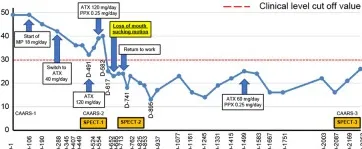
Course of treatment and objective/subjective parameters. PCS. ATX, atomoxetine; CAARS, Conners' adult ADHD rating scale;. Day, EQ-5D, euro QoL 5 Dimension. /. Hospital Anxiety and Depression Scale-Anxiety/Depression; MP, methylphenidate; NRS, numerical rating scale; PCS, Pain Catastrophizing Scale; PPX, pramipexole; and SPECT, single-photon emission computed tomography.
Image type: pathology (immunostaining)